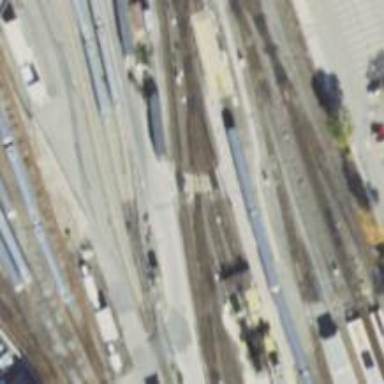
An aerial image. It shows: Electrified rail service yard.